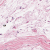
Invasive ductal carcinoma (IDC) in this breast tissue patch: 0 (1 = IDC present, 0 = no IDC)